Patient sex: M
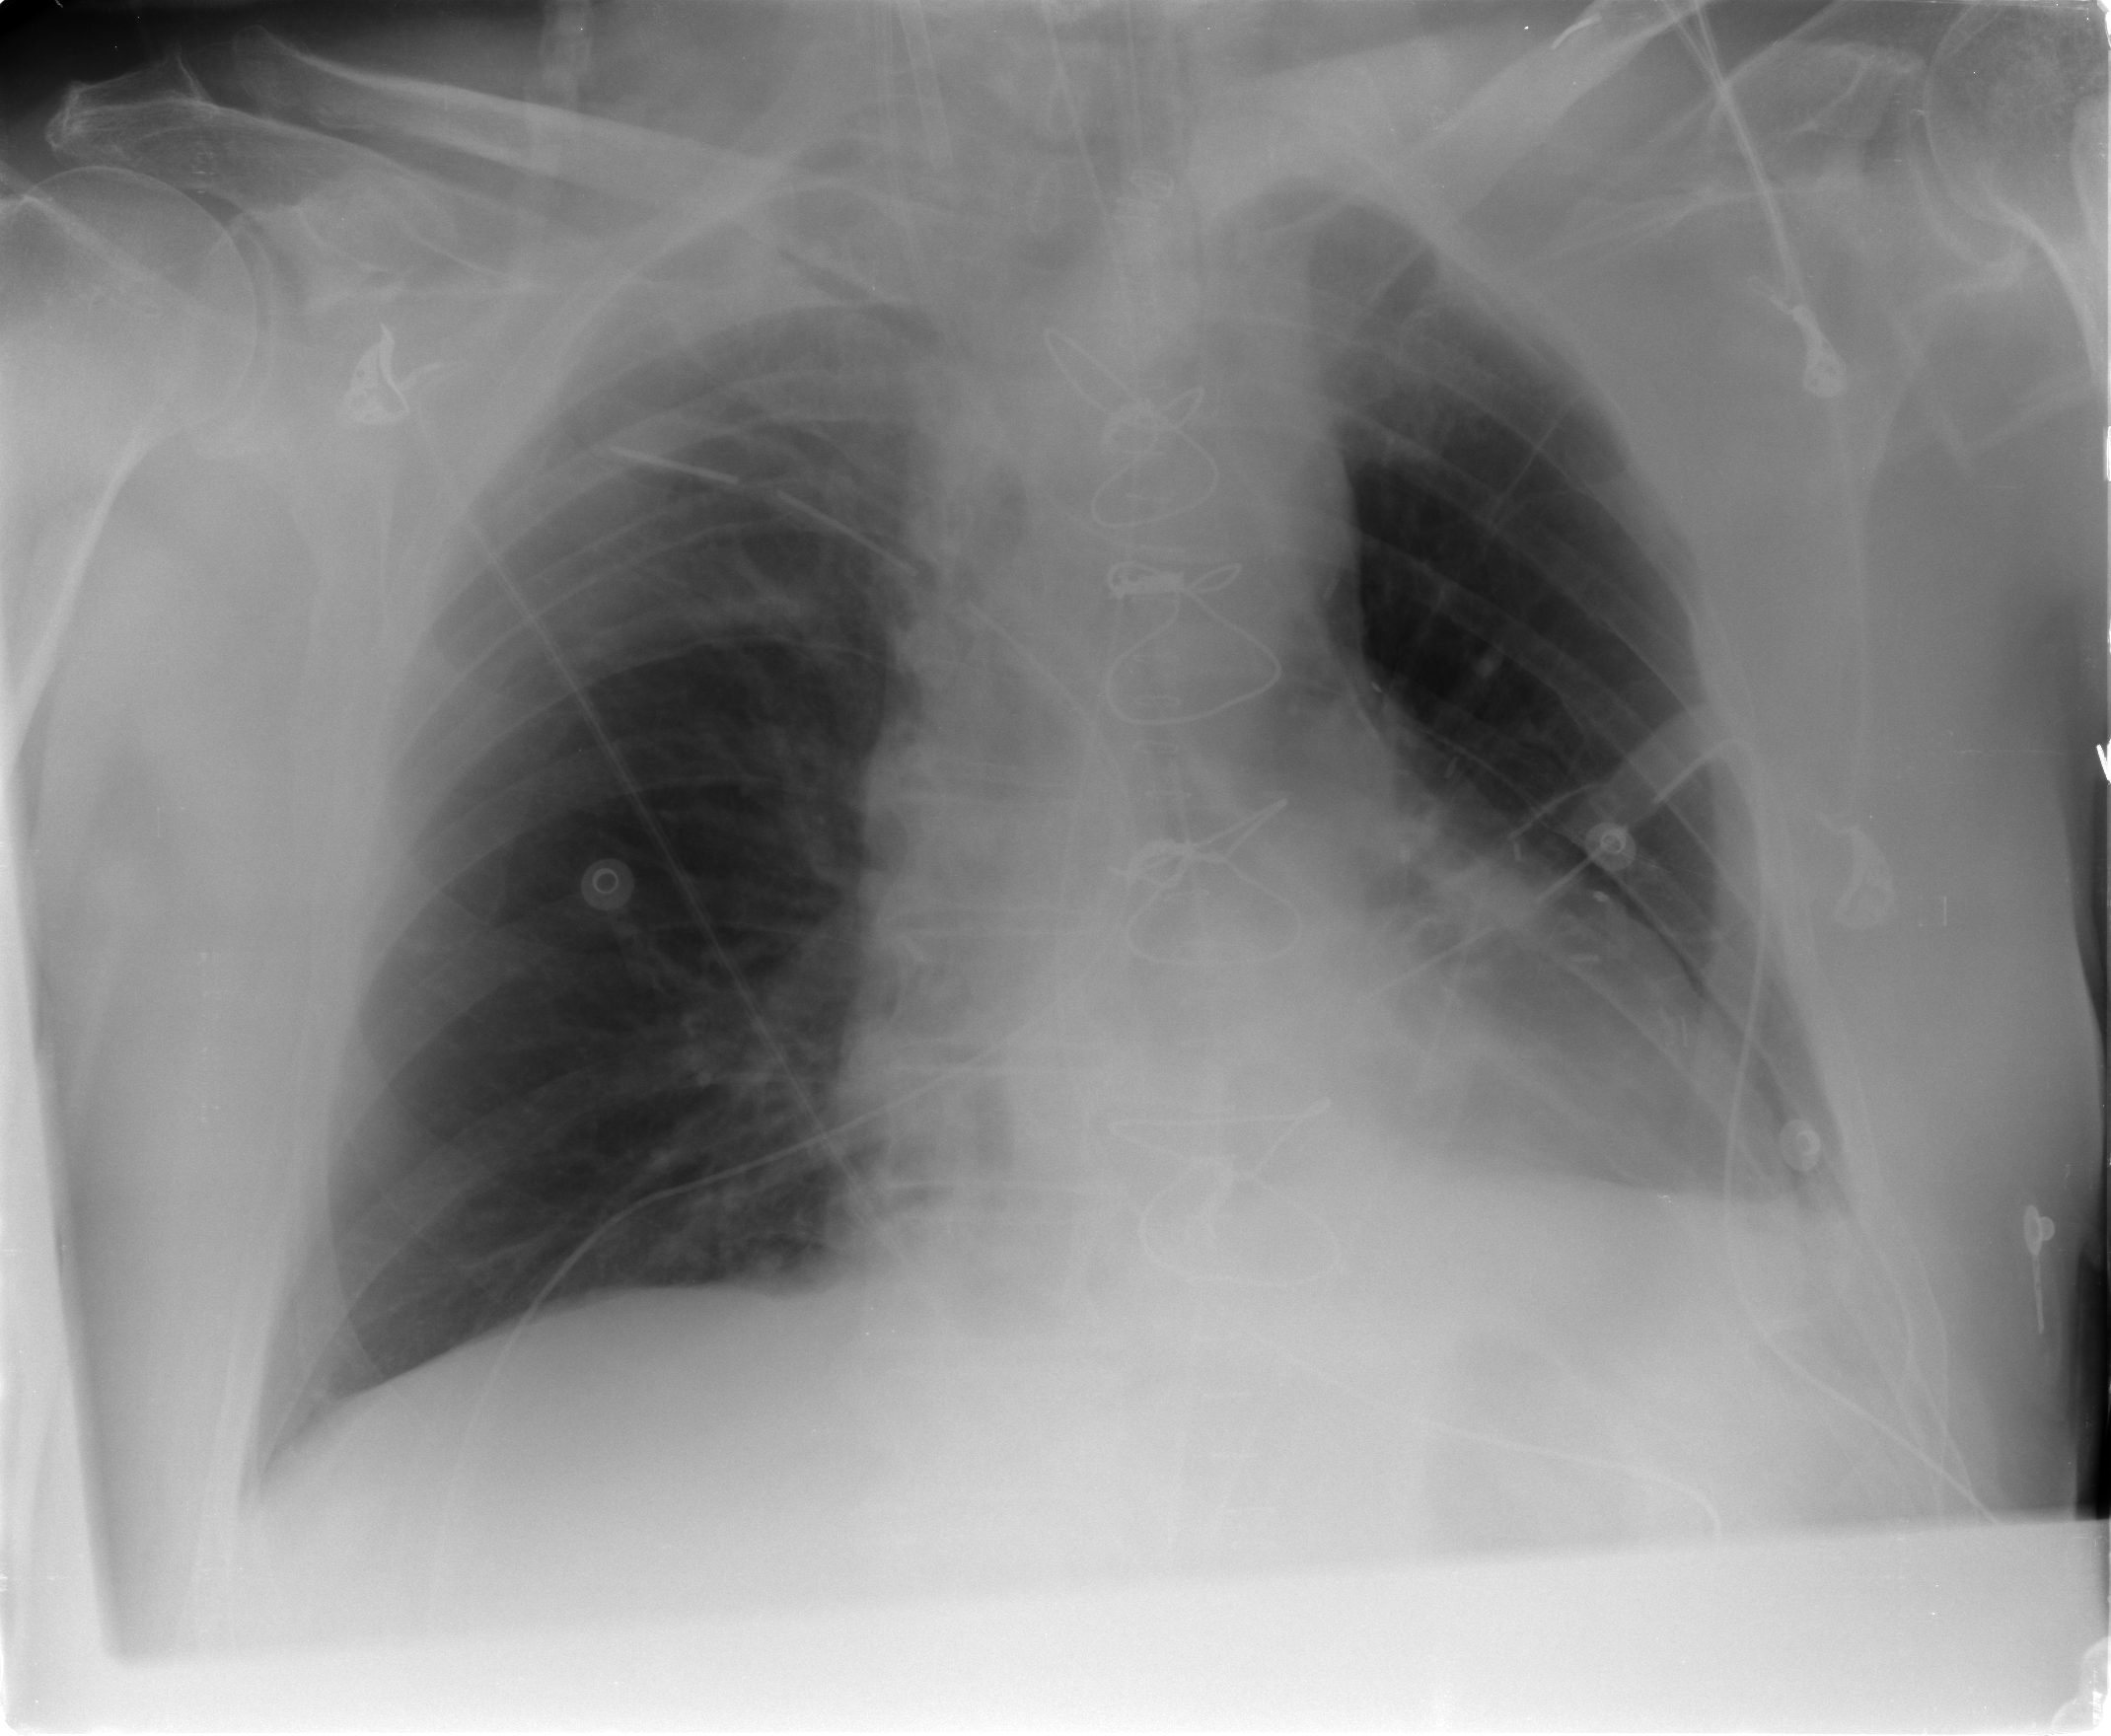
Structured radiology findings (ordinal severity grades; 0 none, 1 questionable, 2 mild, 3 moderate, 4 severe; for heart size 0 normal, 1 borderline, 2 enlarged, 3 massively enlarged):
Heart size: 1
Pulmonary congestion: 1
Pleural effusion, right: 0
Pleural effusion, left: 2
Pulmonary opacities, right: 0
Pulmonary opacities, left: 0
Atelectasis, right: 0
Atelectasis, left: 2